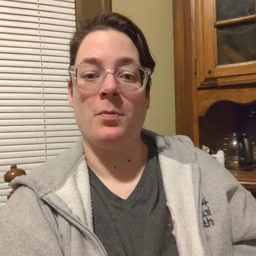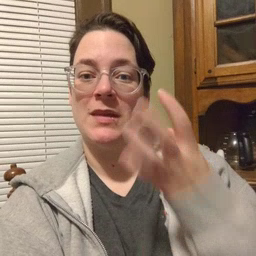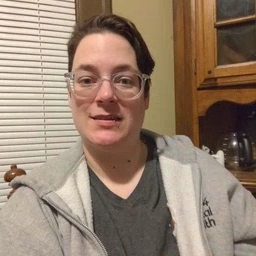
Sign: many